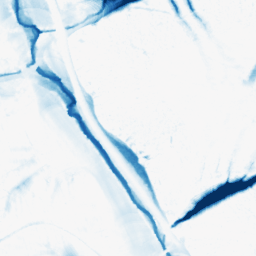
Category: morphological
Decomposition family: morphological_ellipse
Decomposition parameters: operation: closing
width: 30
height: 50
Upsampling method: cubic_mitchell
Upsampling parameters: scale: 2
Upsampling scale: 2